Question: For collision detection I'd like to turn a bitmap into a set of rectangles, using as few rectangles as possible. A more formal description of the problem is described in the title. An example:

For tie-breakers of multiple solutions I'd prefer it if the total area covered by all the rectangles combined was maximized. For example, the blue rectangle in the above picture could've been smaller, but that would've been a less optimal solution.
Is there a more common name for this problem? Any literature? Or a simple algorithm that gives an optimal solution?
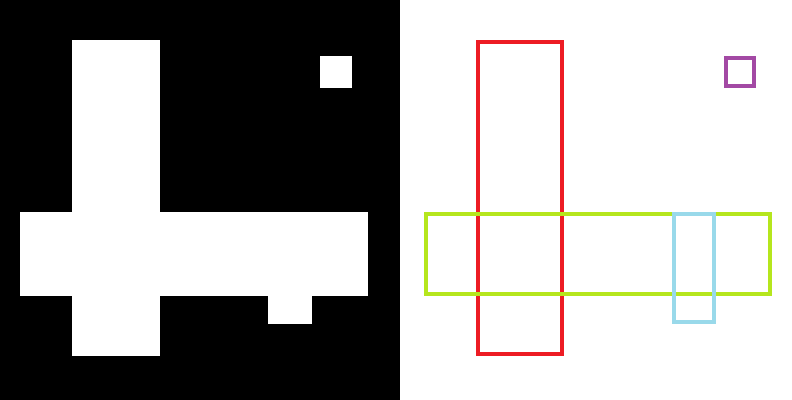
Answer: I managed to solve the problem in a way that was good enough - it's probably not optimal though.
1. Make a 2D array with the dimensions of the bitmap. For every pixel in the bitmap that's black make the corresponding element WALL, otherwise EMPTY_SPACE.
2. Scan the array left-right, top to bottom for the first EMPTY_SPACE. Save this coordinate.
3. Create a rectangle of area 1 with the topleft coordinate set to the coordinate found at 2, extending 1 downwards and to the right.
4. Horizontally extend the rectangle to the left and to the right as long as it doesn't cover any WALL.
5. Vertically extend the rectangle up and down as long as it doesn't cover any WALL.
6. Mark any element covered by the rectangle as a COVERED_SPACE and add the rectangle to the set of rectangles.
7. If there is still an element containing EMPTY_SPACE left goto 2, otherwise you're done.